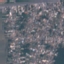
Land use / land cover class: Residential